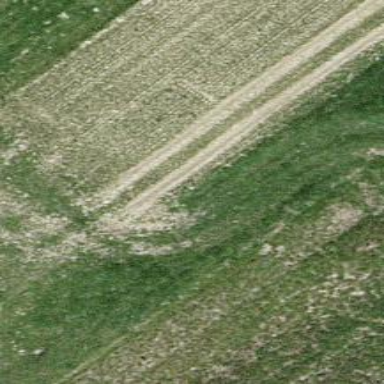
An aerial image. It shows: Grass track.